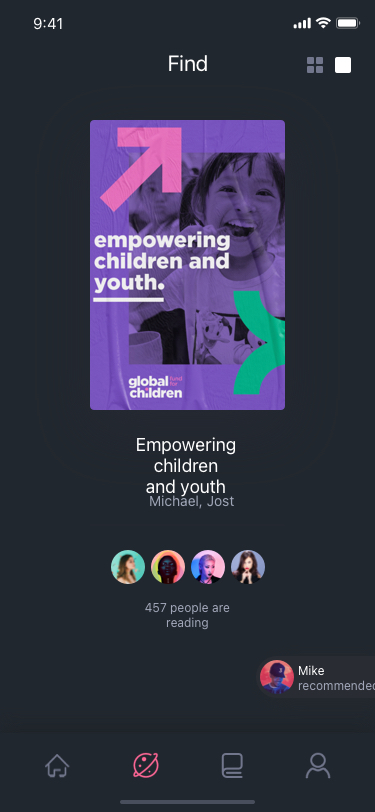
Text in this UI design:
Find
Empowering children
and youth
Michael, Jost
457 people are reading
Mike
recommended